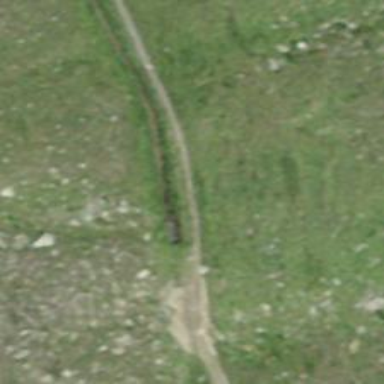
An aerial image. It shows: Culvert tunnel underneath ditch.